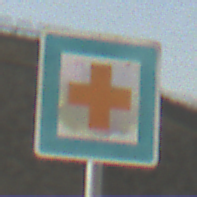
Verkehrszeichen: ErsteHilfe
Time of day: MorningAfternoon
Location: Outdoor (Suburban)
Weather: Clear
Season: NotSpecified
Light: Natural